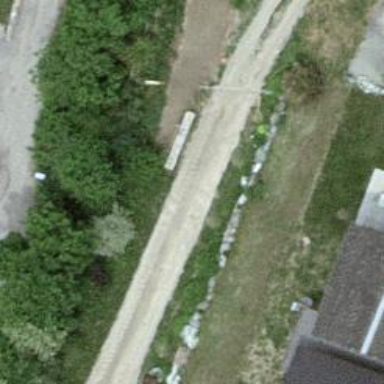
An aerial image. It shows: Residential road with unpaved surface.